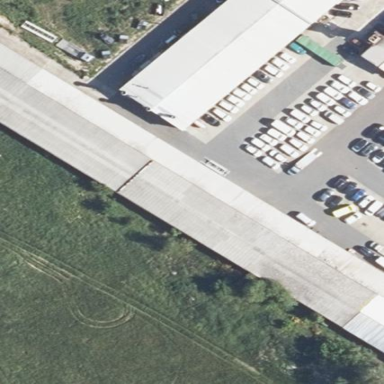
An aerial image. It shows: Commercial building.